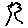
Label: tree